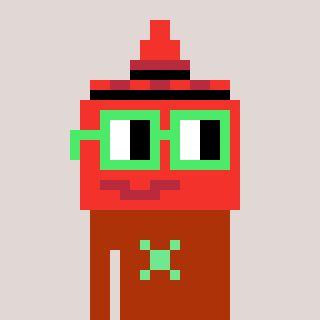
a pixel art character with square light green glasses, a ketchup-shaped head and a hotbrown-colored body on a warm background